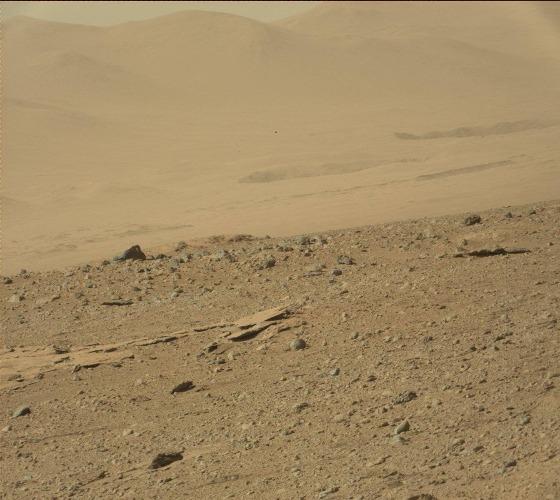
Terrain classes present: Bedrock, Gravel / Sand / Soil, Rock, Sky / Distant Mountains